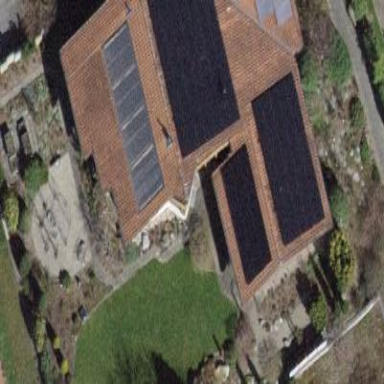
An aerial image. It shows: Solar photovoltaic panel generator.